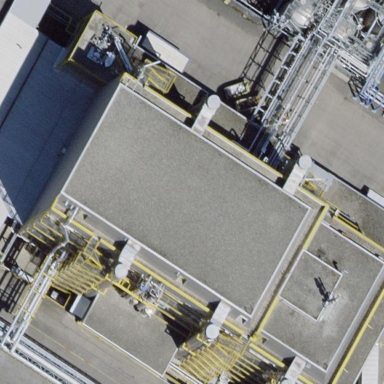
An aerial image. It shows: Industrial building.